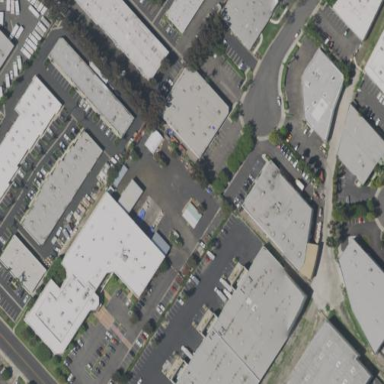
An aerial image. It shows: Commercial area.